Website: macys
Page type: delivery-shipping
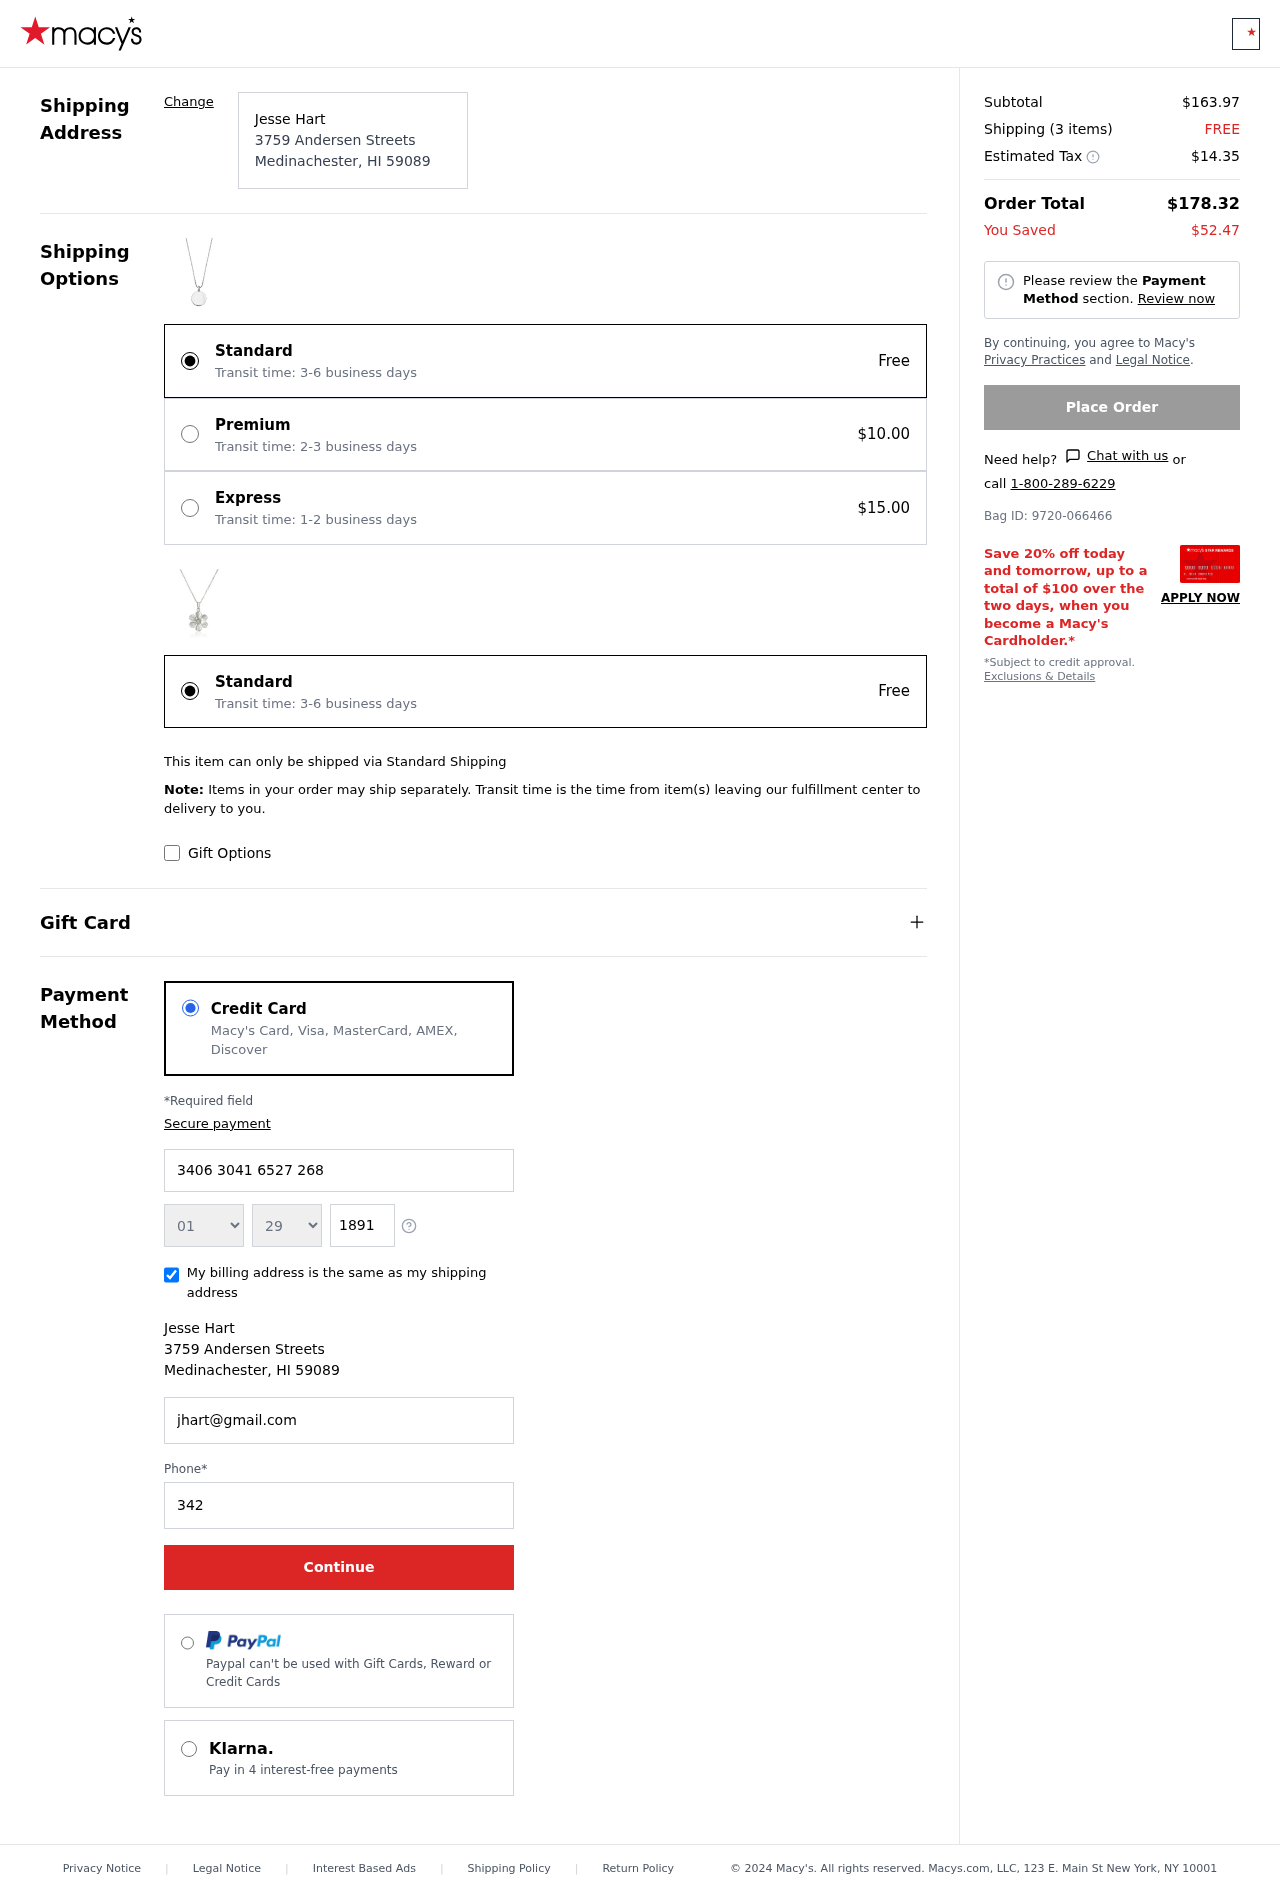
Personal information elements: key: PII_CARD_EXPIRY_MONTH
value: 01
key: PII_CARD_EXPIRY_YEAR
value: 29
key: PII_CITY
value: Medinachester
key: PII_CITY_STATE_ZIP
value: Medinachester, HI 59089
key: PII_FULLNAME
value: Jesse Hart
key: PII_POSTCODE
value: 59089
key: PII_STATE_ABBR
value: HI
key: PII_STREET
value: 3759 Andersen Streets
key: PII_CARD_NUMBER
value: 3406 3041 6527 268
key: PII_CARD_CVV
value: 1891
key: PII_EMAIL
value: jhart@gmail.com
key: PII_PHONE
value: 3425181801
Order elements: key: ORDER_SUBTOTAL
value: $163.97
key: ORDER_NUM_ITEMS
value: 3
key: ORDER_SHIPPING_COST
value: FREE
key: ORDER_TAX
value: $14.35
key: ORDER_TOTAL
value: $178.32
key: ORDER_SAVINGS
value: $52.47
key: ORDER_BAG_ID
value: Bag ID: 9720-066466